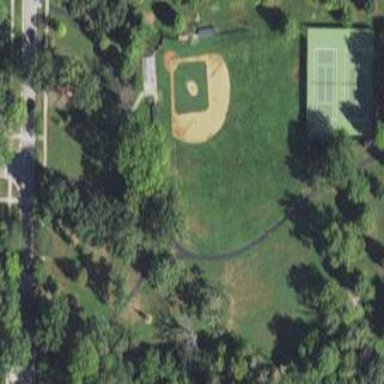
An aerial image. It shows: Recreation ground featuring baseball pitch.